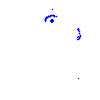
Particle: kaon